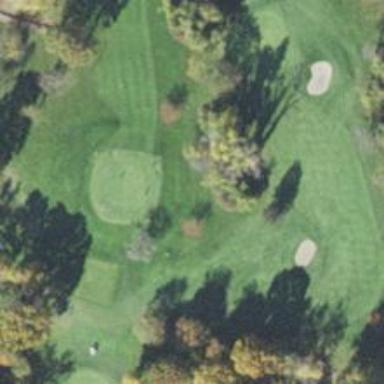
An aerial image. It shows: Golf fairway surrounded by grass.